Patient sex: M
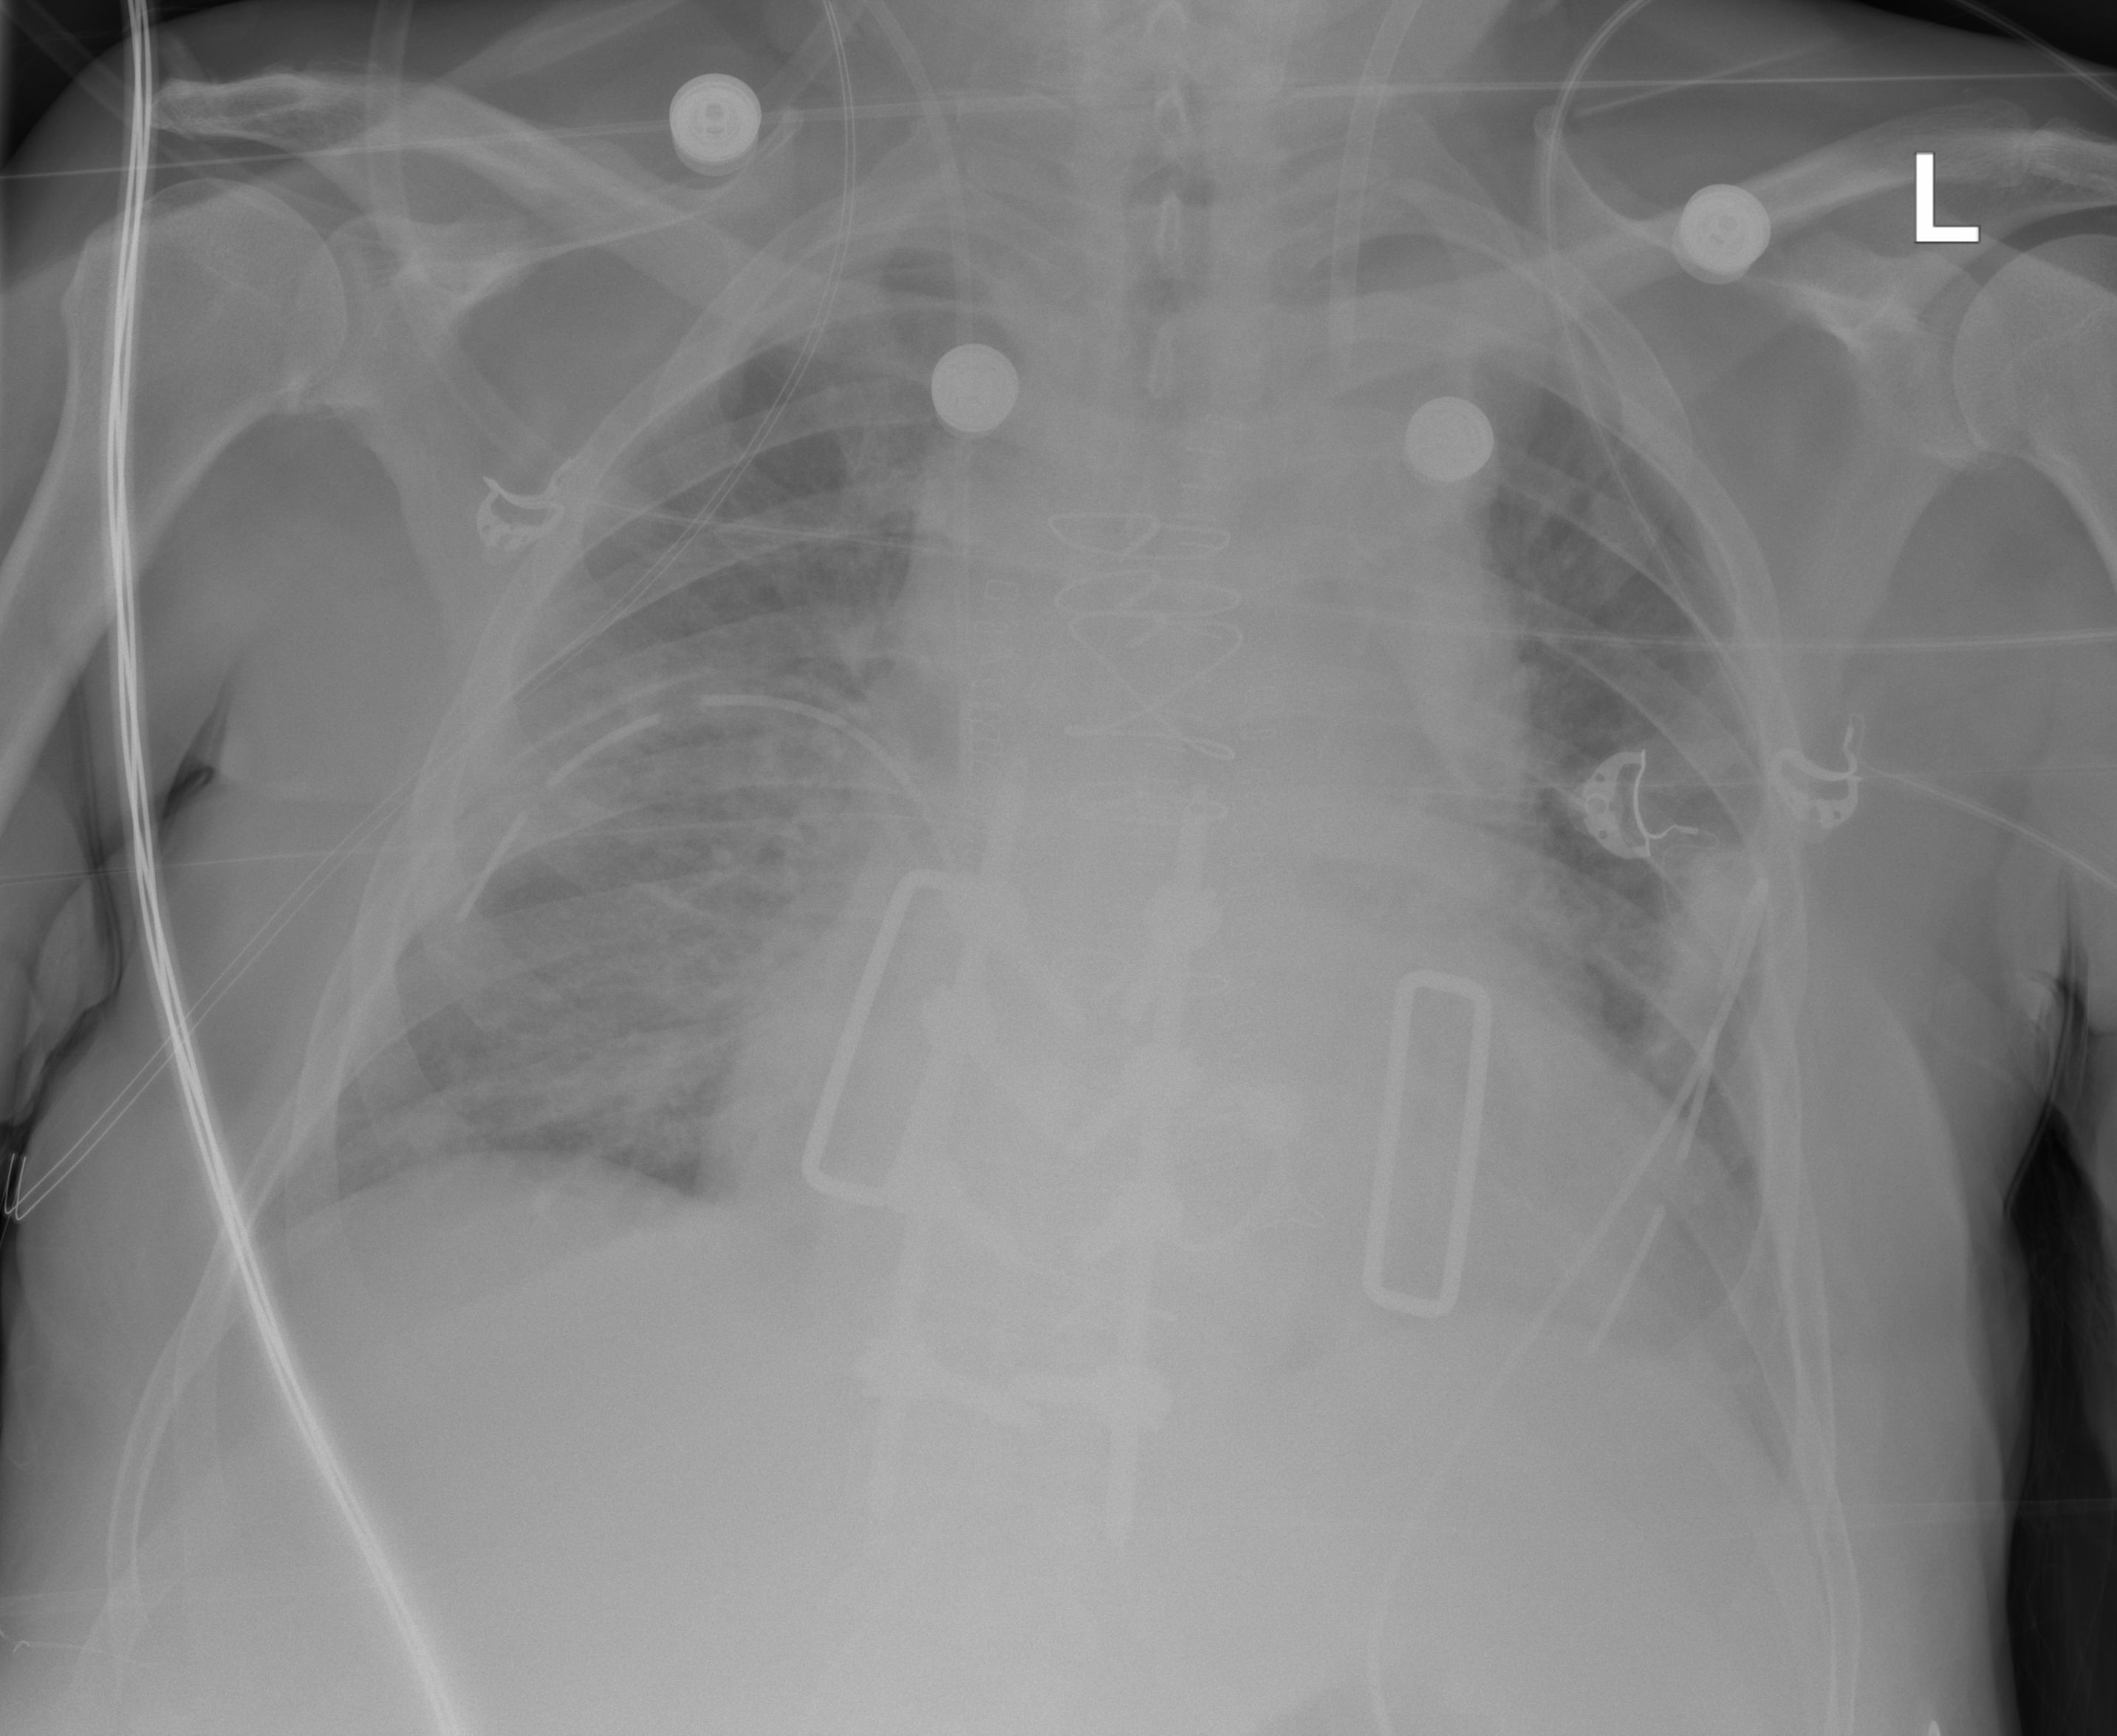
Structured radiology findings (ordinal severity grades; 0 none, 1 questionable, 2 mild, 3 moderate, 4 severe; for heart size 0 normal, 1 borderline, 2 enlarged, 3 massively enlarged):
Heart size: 2
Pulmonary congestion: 2
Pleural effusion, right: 0
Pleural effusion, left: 0
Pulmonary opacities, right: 2
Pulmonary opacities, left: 0
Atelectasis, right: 2
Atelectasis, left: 2